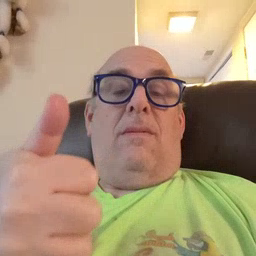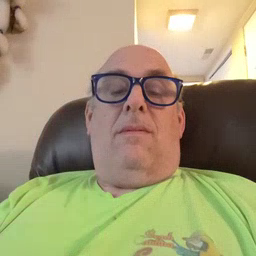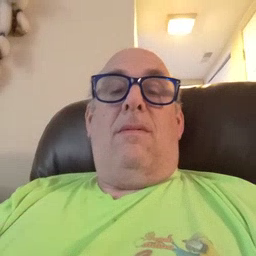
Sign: tomorrow